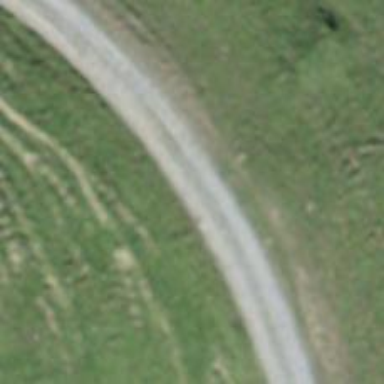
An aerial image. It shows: Gravel track with Grade 3 quality.